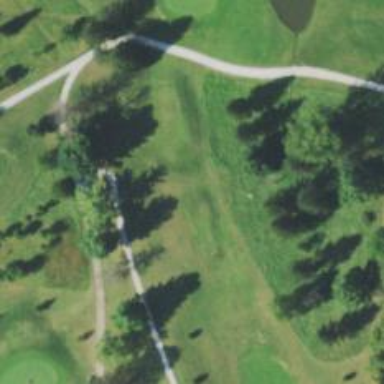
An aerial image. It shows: View of golf hole.